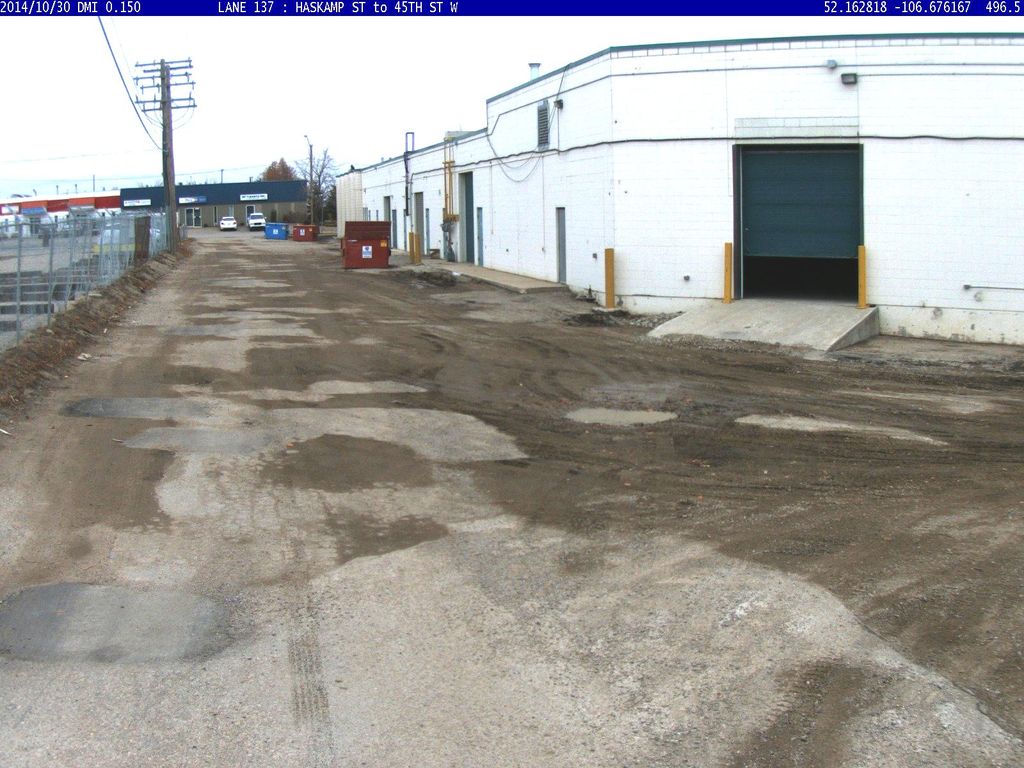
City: saskatoon